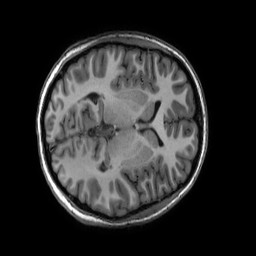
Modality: T1w
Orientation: axial
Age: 19
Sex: female
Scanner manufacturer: ge
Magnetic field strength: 3 T
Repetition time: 0.008832 s
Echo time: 0.003772 s